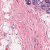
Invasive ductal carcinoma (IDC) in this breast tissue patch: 0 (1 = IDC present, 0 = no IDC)